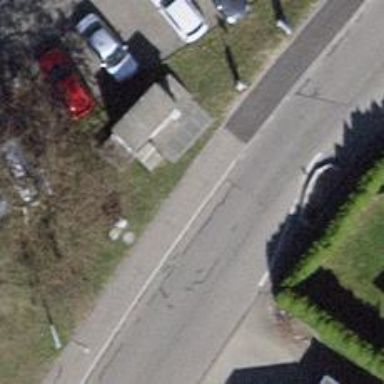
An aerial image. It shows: Asphalt sidewalk.